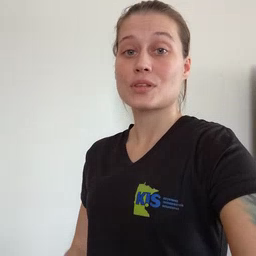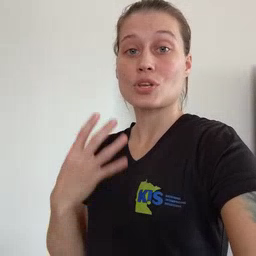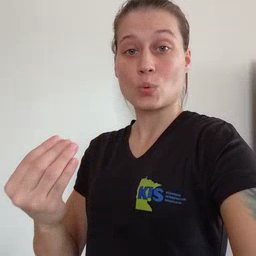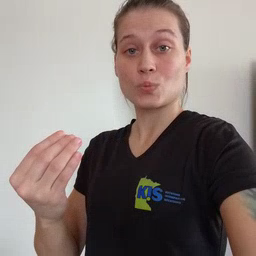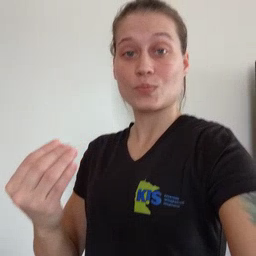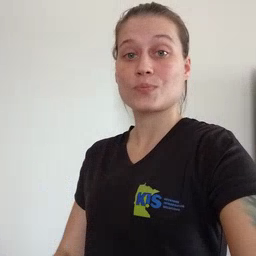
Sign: go